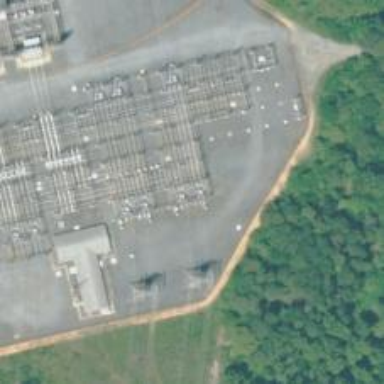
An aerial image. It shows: Switch for power supply.